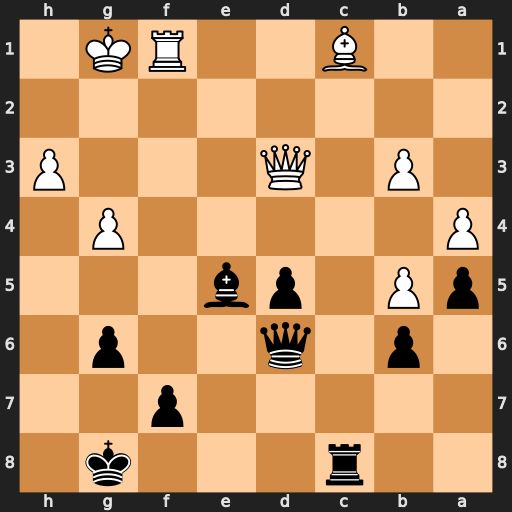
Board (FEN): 2r3k1/5p2/1p1q2p1/pP1pb3/P5P1/1P1Q3P/8/2B2RK1
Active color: b
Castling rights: -
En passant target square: -
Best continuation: Rc3 Qxc3 Bxc3